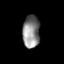
Tissue: prostate
Cell type: T cells
Senescence score: 0.7698
Nuclear area (px): 547
Mean DAPI intensity: 134.42